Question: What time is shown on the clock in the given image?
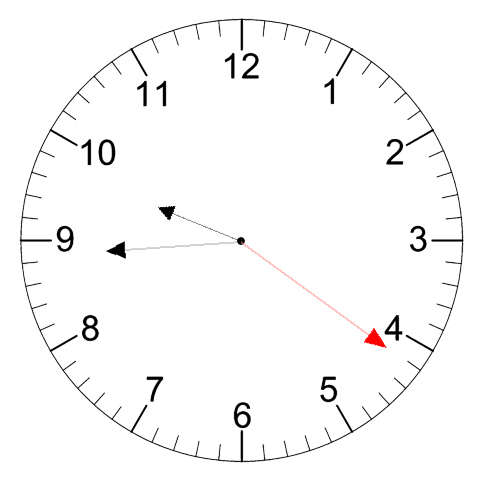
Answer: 09:44:21